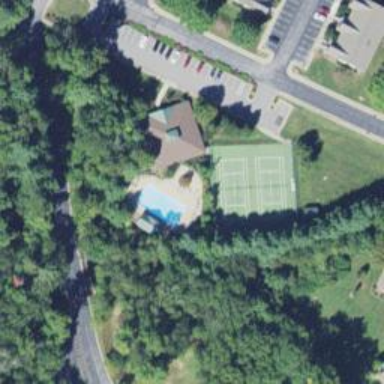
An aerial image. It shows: Tennis court on the leisure land pitch.